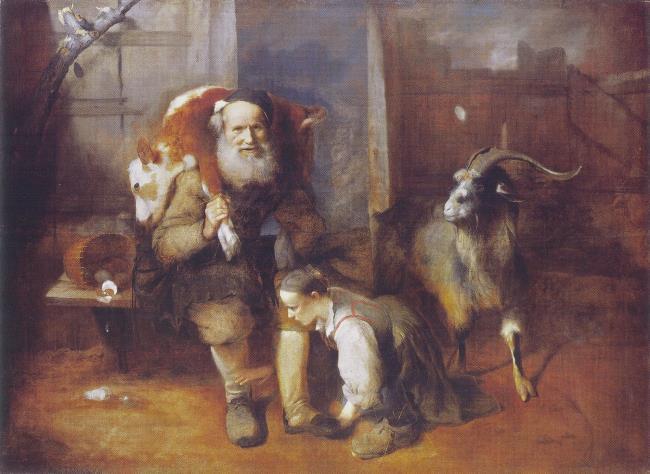
Title: Peasant returning from the market
Artist: Christopher Paudiss
Earliest date: 1663
Latest date: 1663
Genre: painting
Iconography: cattle
Keywords: peasant genre, peasant, old man, sitting, bench, egg basket, calf, maidservant, shoe, slipper, male goat (animal), bare tree, garden fence, background view of landscape